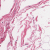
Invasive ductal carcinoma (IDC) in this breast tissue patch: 0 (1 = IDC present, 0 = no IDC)